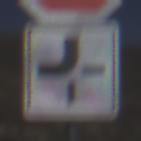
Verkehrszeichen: VerlaufVorfahrtsstrasse2
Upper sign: Stop
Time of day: Midday
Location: Outdoor (Nature)
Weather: Clear
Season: NotSpecified
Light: Natural